Interaction volume radius: 10 \u00c5
Interaction volume height: 25 \u00c5
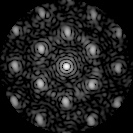
Disorder parameter: 0.3743